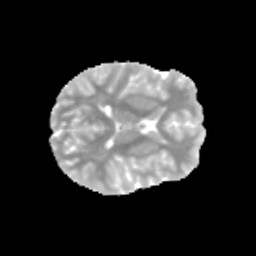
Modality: MD
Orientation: axial
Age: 12
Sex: male
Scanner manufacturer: siemens
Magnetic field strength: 3 T
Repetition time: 3.8 s
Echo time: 0.07 s